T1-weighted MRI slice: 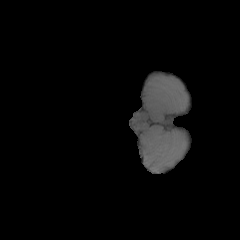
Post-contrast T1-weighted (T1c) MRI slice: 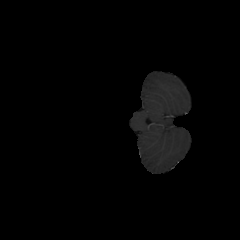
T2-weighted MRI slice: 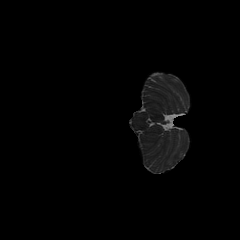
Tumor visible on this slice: no